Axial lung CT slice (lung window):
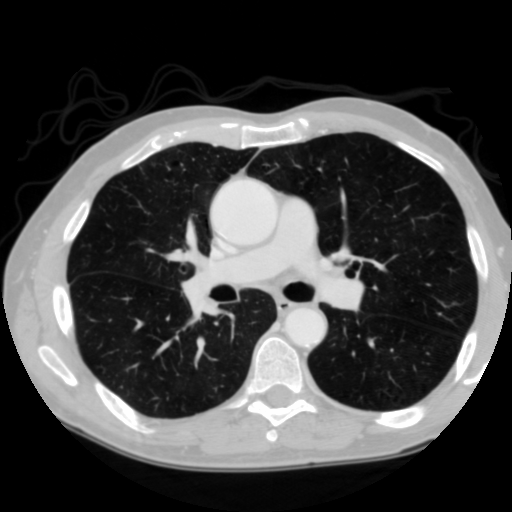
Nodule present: no